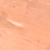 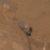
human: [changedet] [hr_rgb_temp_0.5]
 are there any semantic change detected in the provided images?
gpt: A few buildings have been edified in the desert.